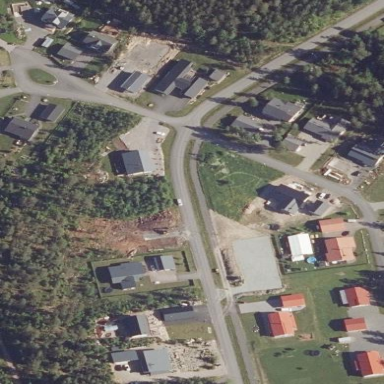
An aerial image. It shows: Residential area.